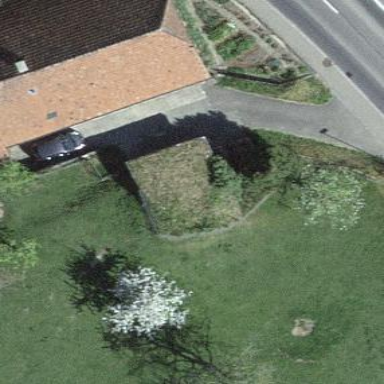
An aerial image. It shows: Garage.